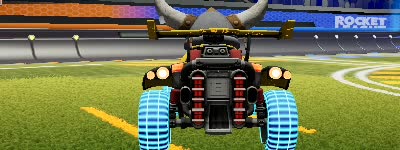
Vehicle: octane